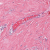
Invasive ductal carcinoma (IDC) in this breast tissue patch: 0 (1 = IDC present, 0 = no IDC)